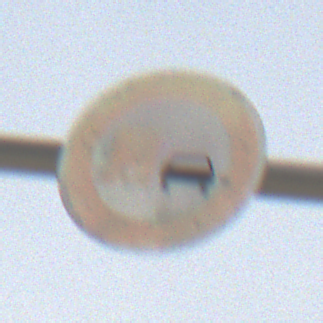
Verkehrszeichen: UeberholverbotKraftfahrzeuge
Umgebung: Outdoor, Nature
Tageszeit: MorningAfternoon
Wetter: PartlyCloudy
Licht: Natural
Jahreszeit: Winter
Kontrast: MediumContrast